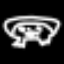
Label: frog